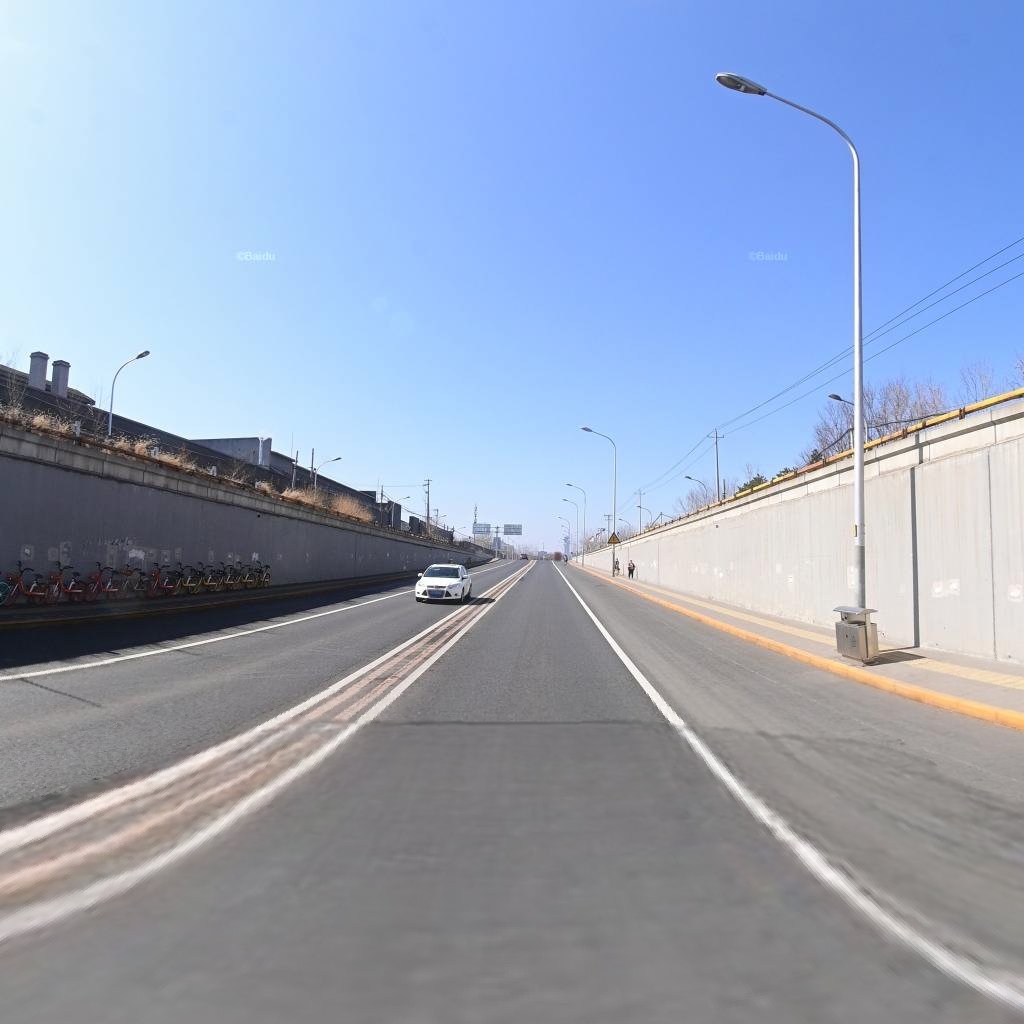
Region: Chaoyang
Road damage annotations: longitudinal crack, transverse patch